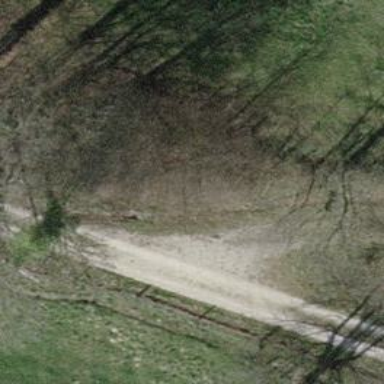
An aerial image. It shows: Track with pebblestone surface of grade 5.